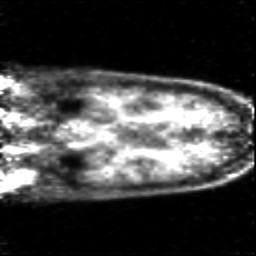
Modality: PET
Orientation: coronal
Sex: female
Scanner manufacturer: siemens